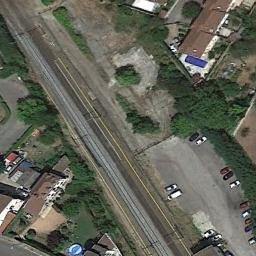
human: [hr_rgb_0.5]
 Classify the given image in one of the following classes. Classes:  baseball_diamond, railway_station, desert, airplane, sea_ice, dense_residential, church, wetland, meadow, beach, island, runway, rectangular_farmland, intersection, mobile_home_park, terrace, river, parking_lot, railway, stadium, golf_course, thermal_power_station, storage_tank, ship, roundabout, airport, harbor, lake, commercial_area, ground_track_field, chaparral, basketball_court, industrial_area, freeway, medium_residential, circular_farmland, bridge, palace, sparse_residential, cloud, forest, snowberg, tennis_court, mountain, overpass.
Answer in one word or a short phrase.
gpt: railway